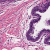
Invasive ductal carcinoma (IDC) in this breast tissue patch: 0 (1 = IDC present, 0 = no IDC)